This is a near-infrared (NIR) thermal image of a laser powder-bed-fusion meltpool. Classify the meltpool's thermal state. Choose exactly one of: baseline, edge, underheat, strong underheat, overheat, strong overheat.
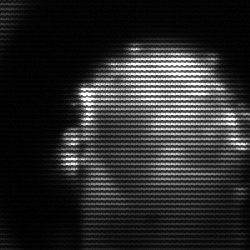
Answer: baseline